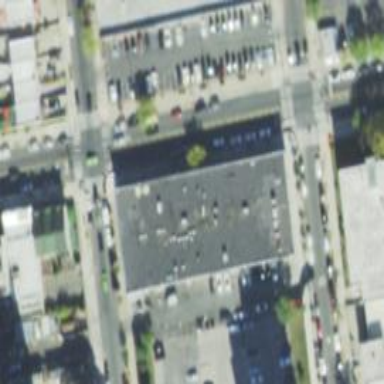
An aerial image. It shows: Grocery shop.